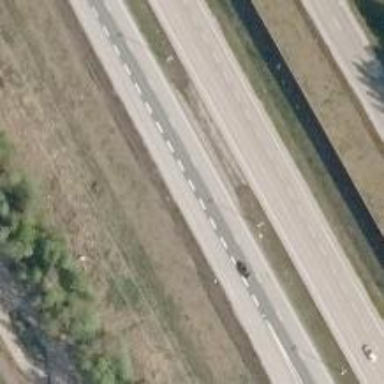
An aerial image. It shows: Asphalt motorway.